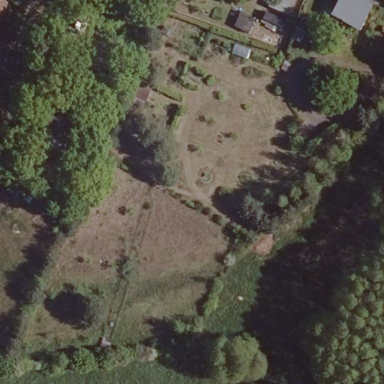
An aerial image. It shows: Garden area designated for leisure land.